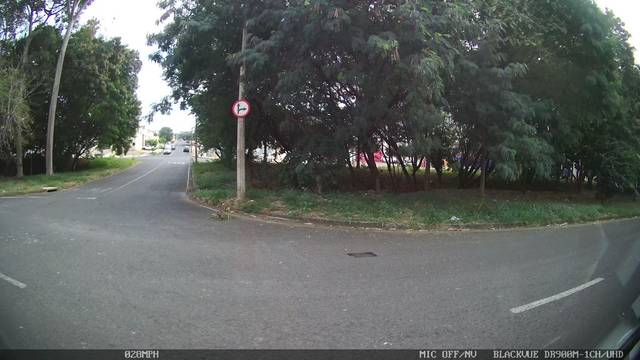
Region: Brazil
Coordinates: -20.838, -49.369